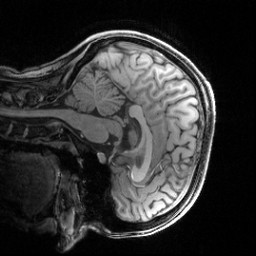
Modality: T1w
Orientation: sagittal
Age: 24
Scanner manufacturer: siemens
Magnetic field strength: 3 T
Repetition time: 2.5 s
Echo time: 0.00444 s